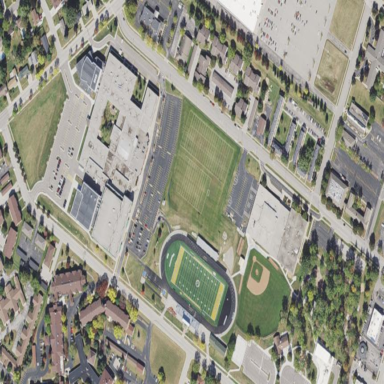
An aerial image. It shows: School.